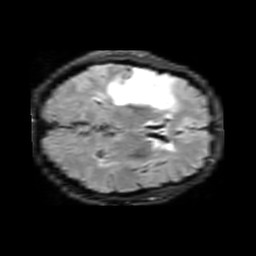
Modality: FLAIR
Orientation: axial
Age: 58
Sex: male
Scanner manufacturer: philips
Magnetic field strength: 3 T
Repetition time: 11 s
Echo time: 0.12 s